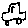
Label: car